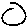
Label: circle